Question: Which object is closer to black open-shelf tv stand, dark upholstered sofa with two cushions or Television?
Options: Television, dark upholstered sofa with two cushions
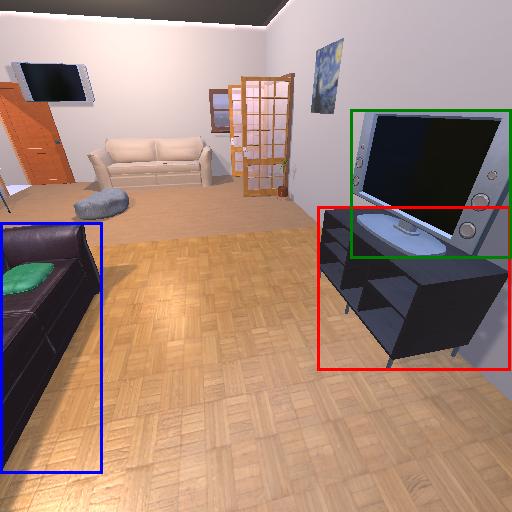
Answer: Television